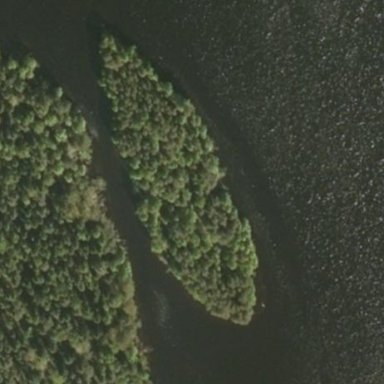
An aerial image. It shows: Image showing island.